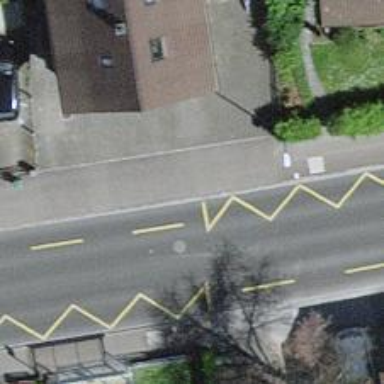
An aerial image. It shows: Platform for public transport is situated by the road.